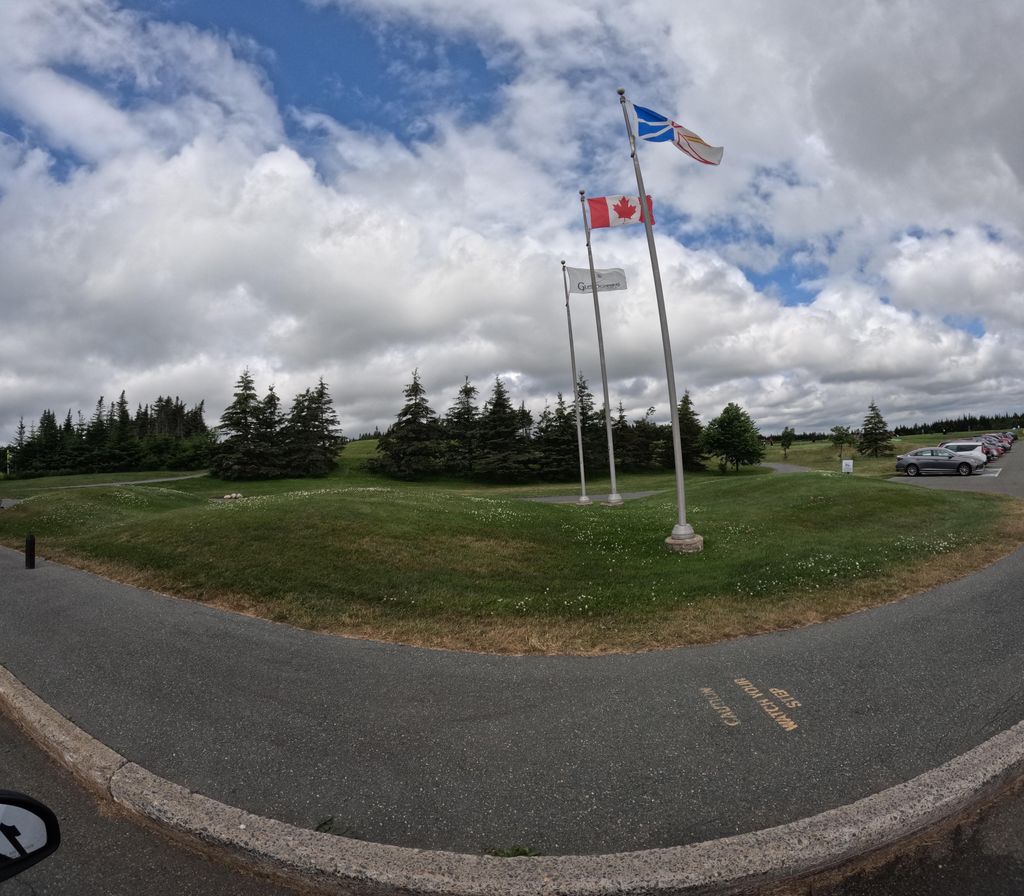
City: st_johns